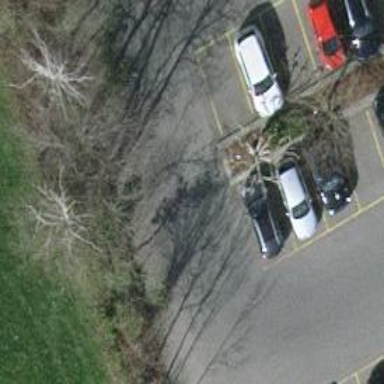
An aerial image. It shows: Beautiful tree in nature.